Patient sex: M
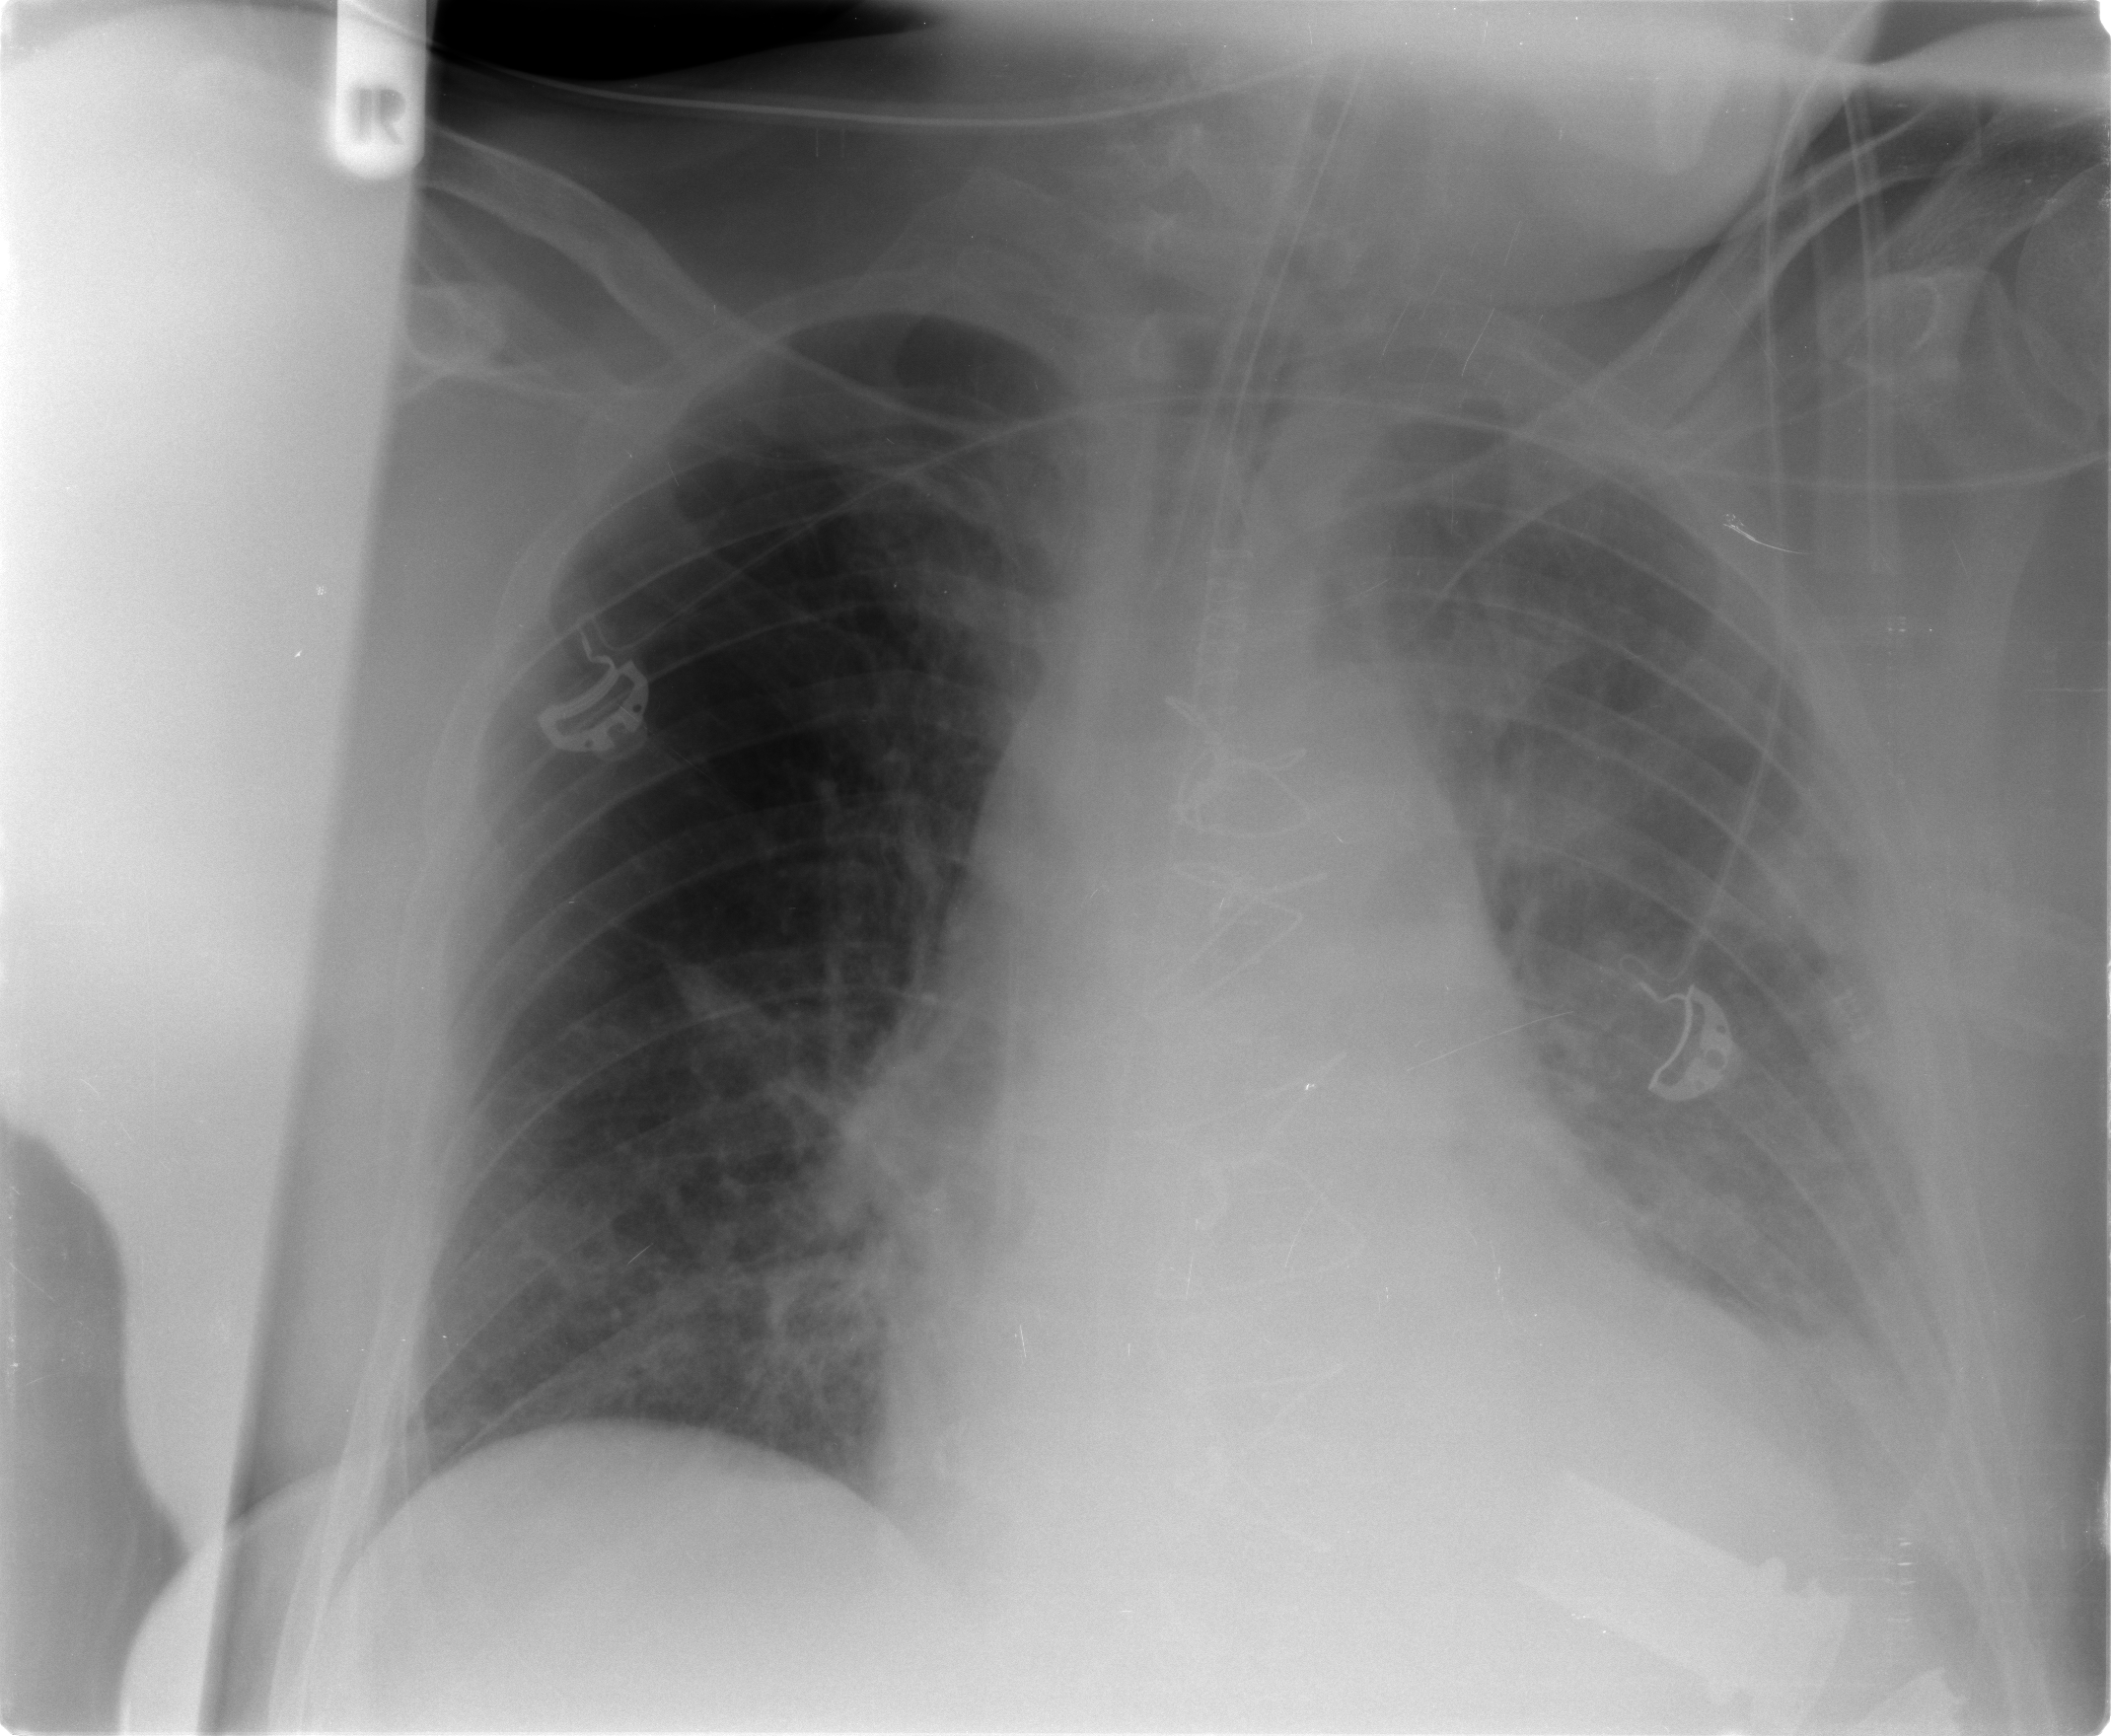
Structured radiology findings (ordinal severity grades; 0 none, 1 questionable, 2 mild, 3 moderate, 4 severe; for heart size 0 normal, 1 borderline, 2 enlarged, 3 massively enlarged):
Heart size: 1
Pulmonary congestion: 2
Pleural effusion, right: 0
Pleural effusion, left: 2
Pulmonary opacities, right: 0
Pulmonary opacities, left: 0
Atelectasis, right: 2
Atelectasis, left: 3